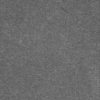
Label: dusty